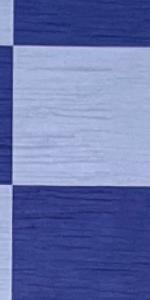
Label: Empty